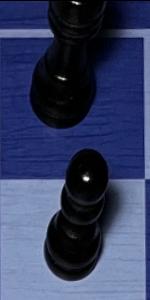
Label: Pawn_Black